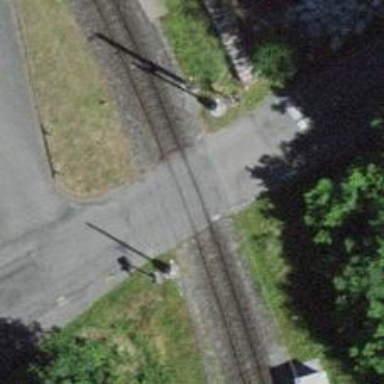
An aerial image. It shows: Railway level crossing.